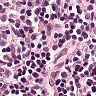
Metastatic tissue present: no